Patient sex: M
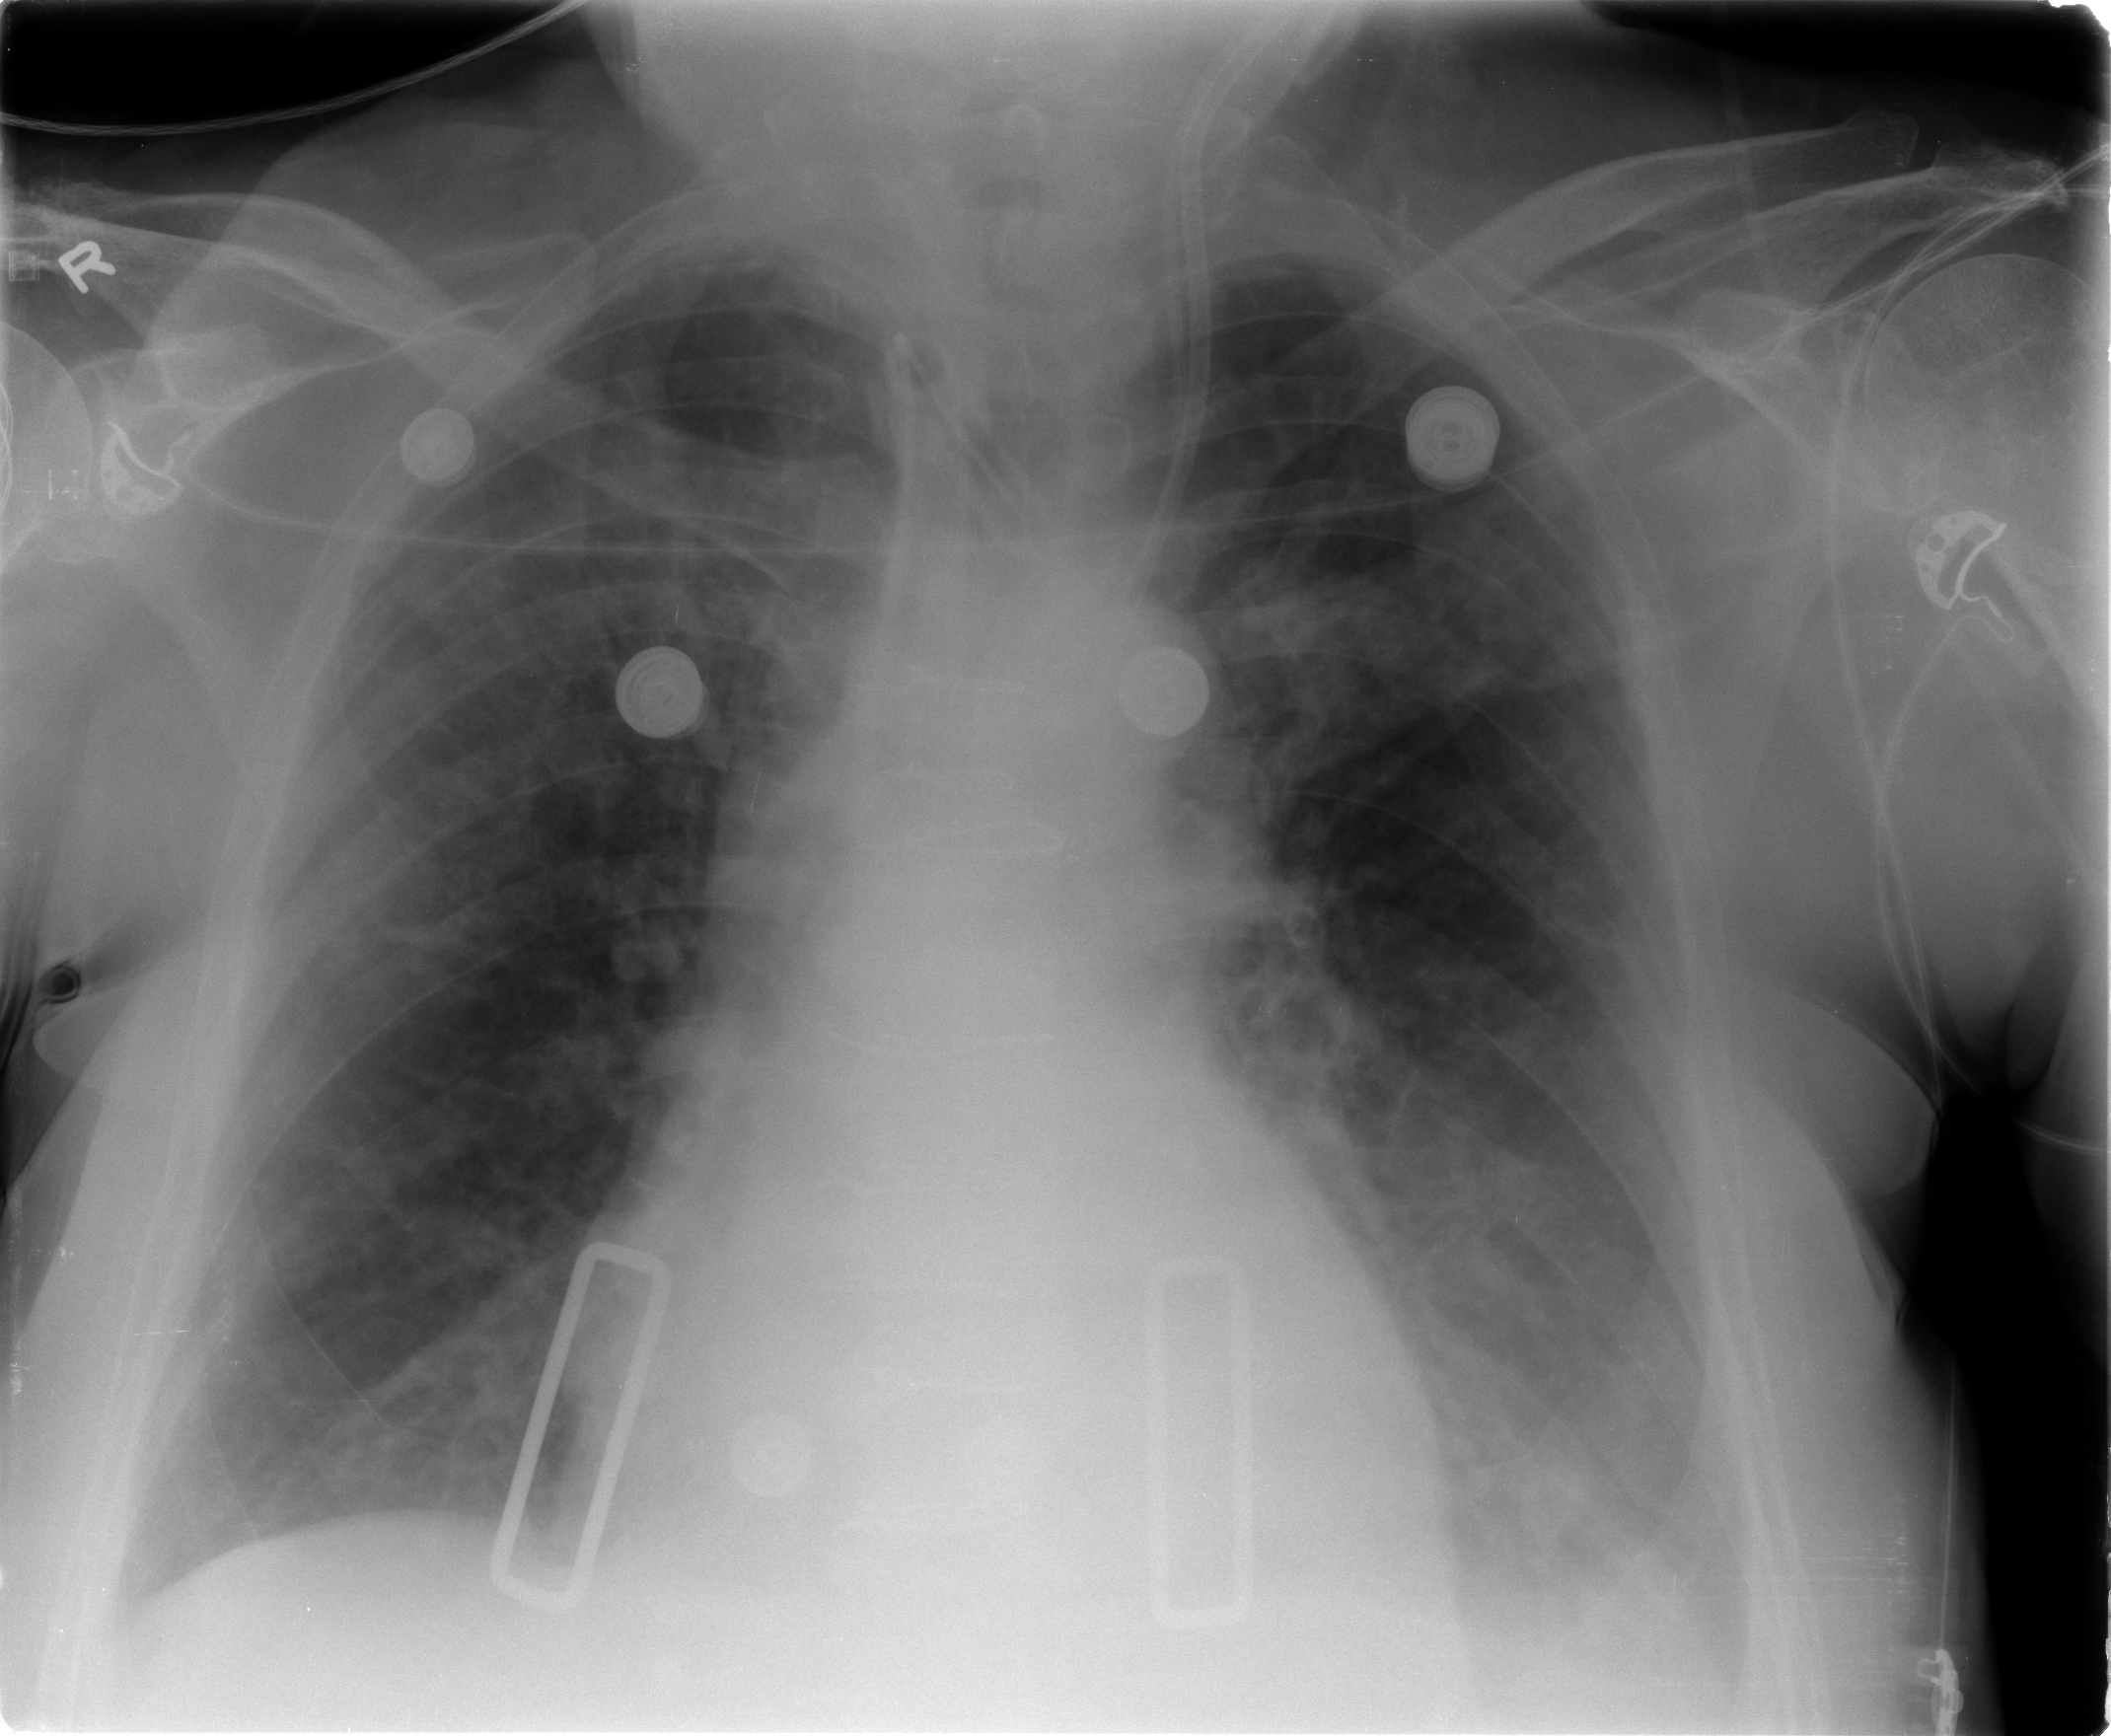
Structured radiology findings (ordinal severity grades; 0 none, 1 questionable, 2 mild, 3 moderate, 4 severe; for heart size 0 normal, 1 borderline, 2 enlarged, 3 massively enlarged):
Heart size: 0
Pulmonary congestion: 2
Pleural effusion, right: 0
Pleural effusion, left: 2
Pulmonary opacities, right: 2
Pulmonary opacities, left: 2
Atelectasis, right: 0
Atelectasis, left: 2